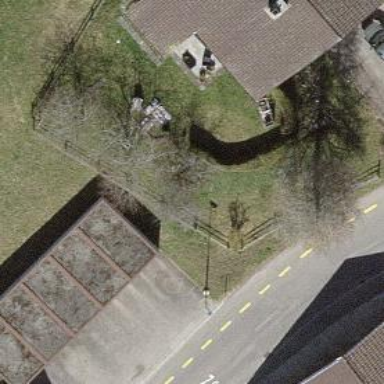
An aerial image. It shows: Hedge acting as barrier.